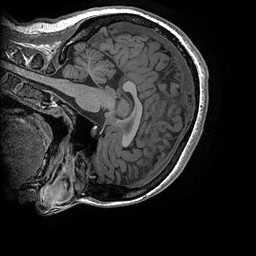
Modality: T1w
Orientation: sagittal
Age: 23
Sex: female
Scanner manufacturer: ge
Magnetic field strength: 3 T
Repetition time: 0.008184 s
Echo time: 0.003192 s